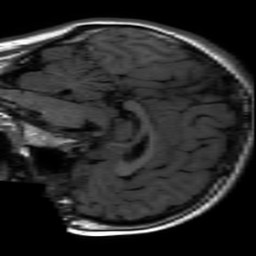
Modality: inplaneT1
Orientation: sagittal
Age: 19
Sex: female
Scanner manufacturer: ge
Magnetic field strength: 3 T
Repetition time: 2.297 s
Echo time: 0.02273 s